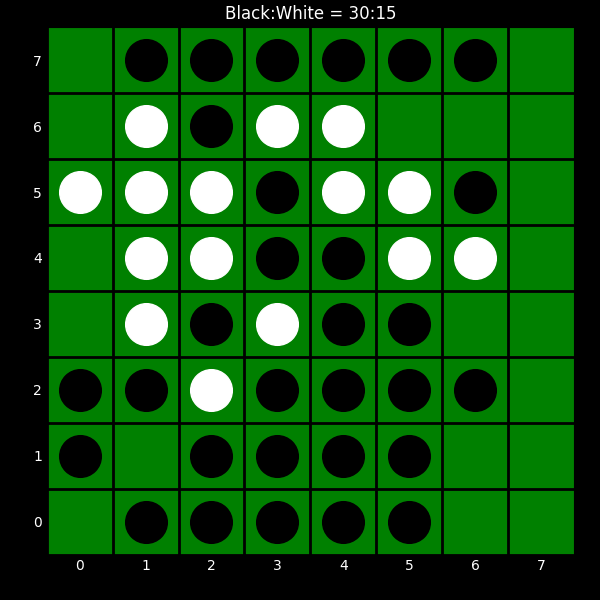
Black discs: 30
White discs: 15